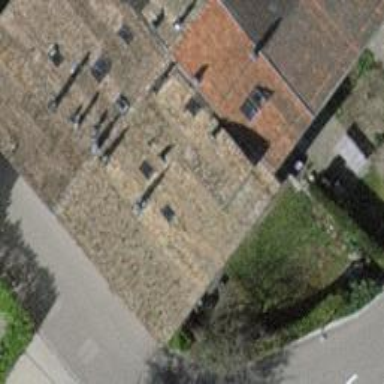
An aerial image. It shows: Building with pitched roof.